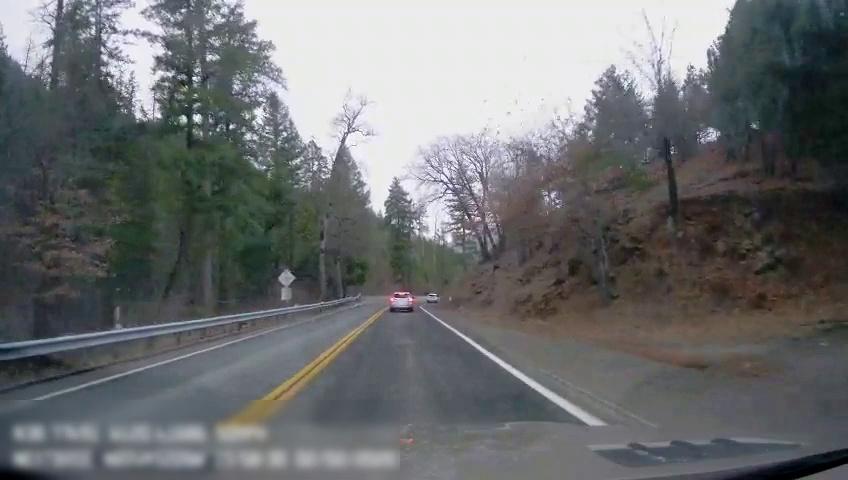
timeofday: Day
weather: Cloudy
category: Drivable Space
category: Vehicles | Car
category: Vehicles | SUV
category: Lanes | Current Lane
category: Lanes | Current Lane
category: Lanes | Opposite Lane